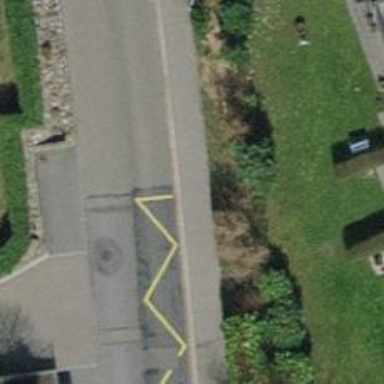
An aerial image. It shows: Platform for public transport is situated by the road.